Field crop: tomato
Growth stage: 2
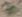
Species: solanum